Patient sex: M
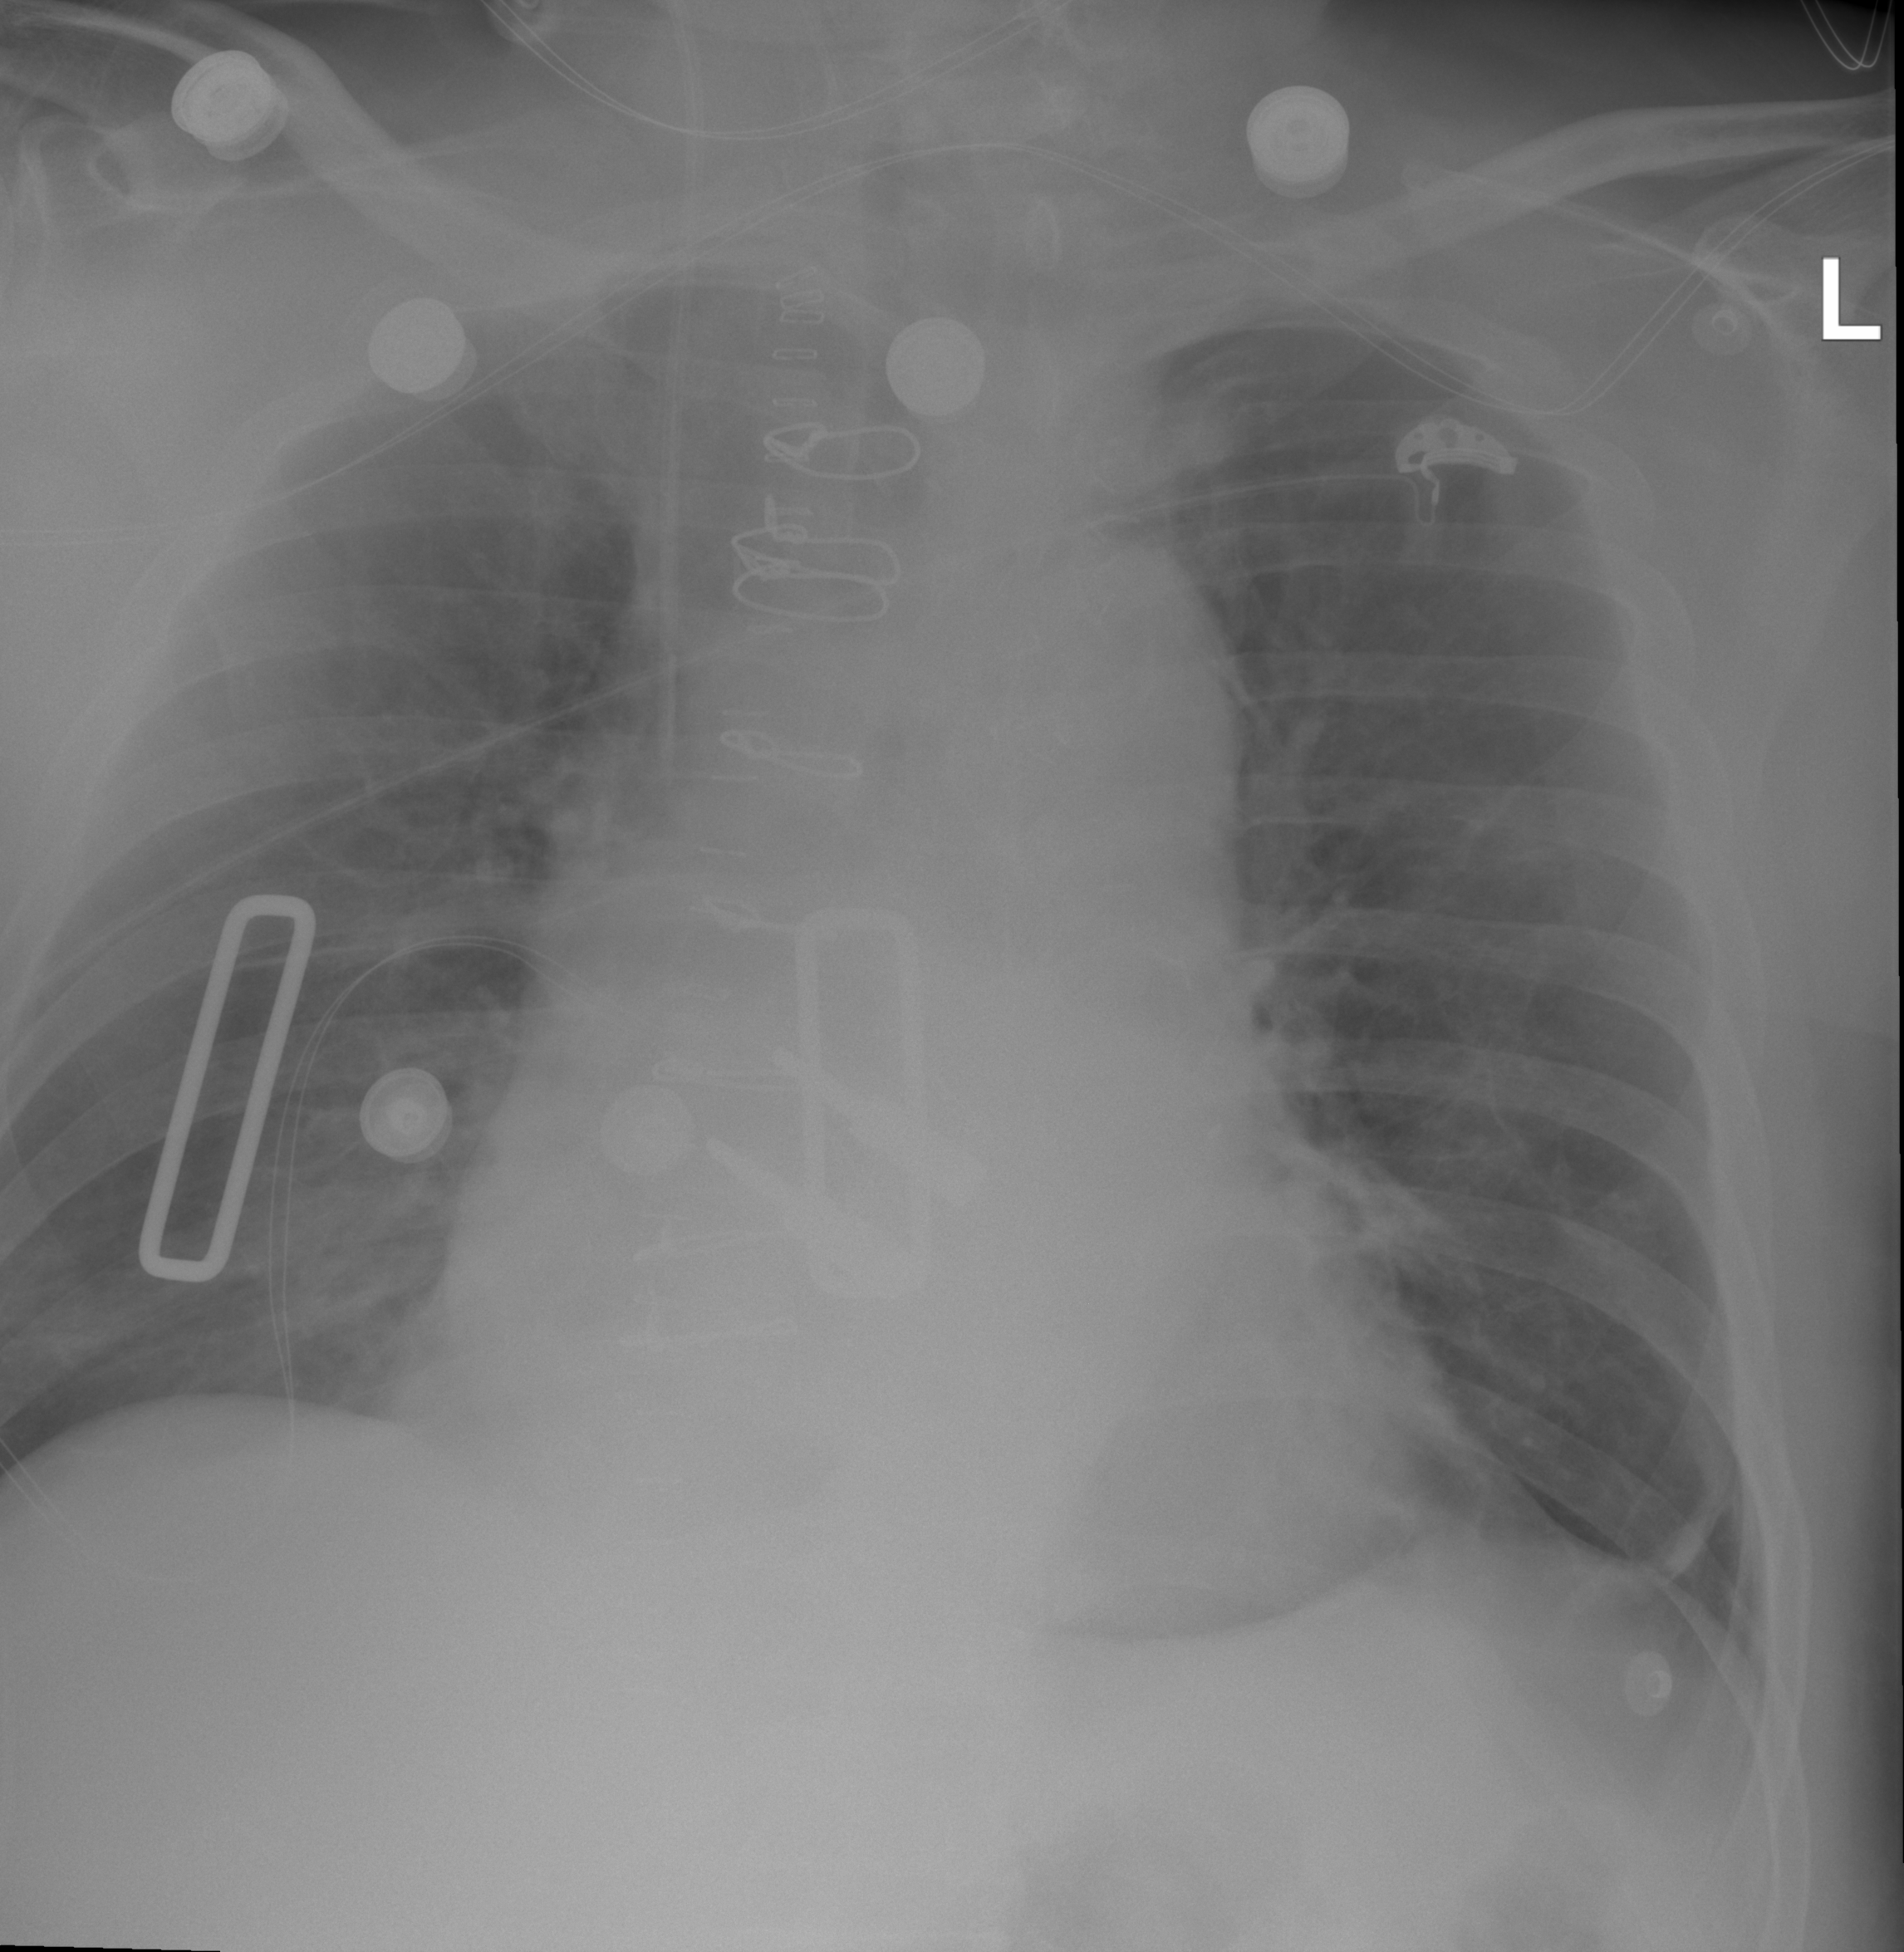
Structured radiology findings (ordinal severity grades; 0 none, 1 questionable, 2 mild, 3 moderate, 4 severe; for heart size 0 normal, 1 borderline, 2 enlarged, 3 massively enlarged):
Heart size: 0
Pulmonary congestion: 0
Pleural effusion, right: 0
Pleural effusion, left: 0
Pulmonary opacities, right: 0
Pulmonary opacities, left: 0
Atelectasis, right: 2
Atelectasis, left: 2